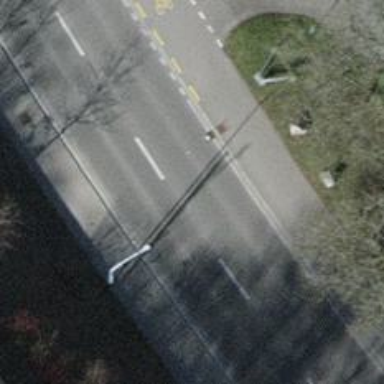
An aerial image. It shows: Primary highway with asphalt surface and dedicated cycle track.